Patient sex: M
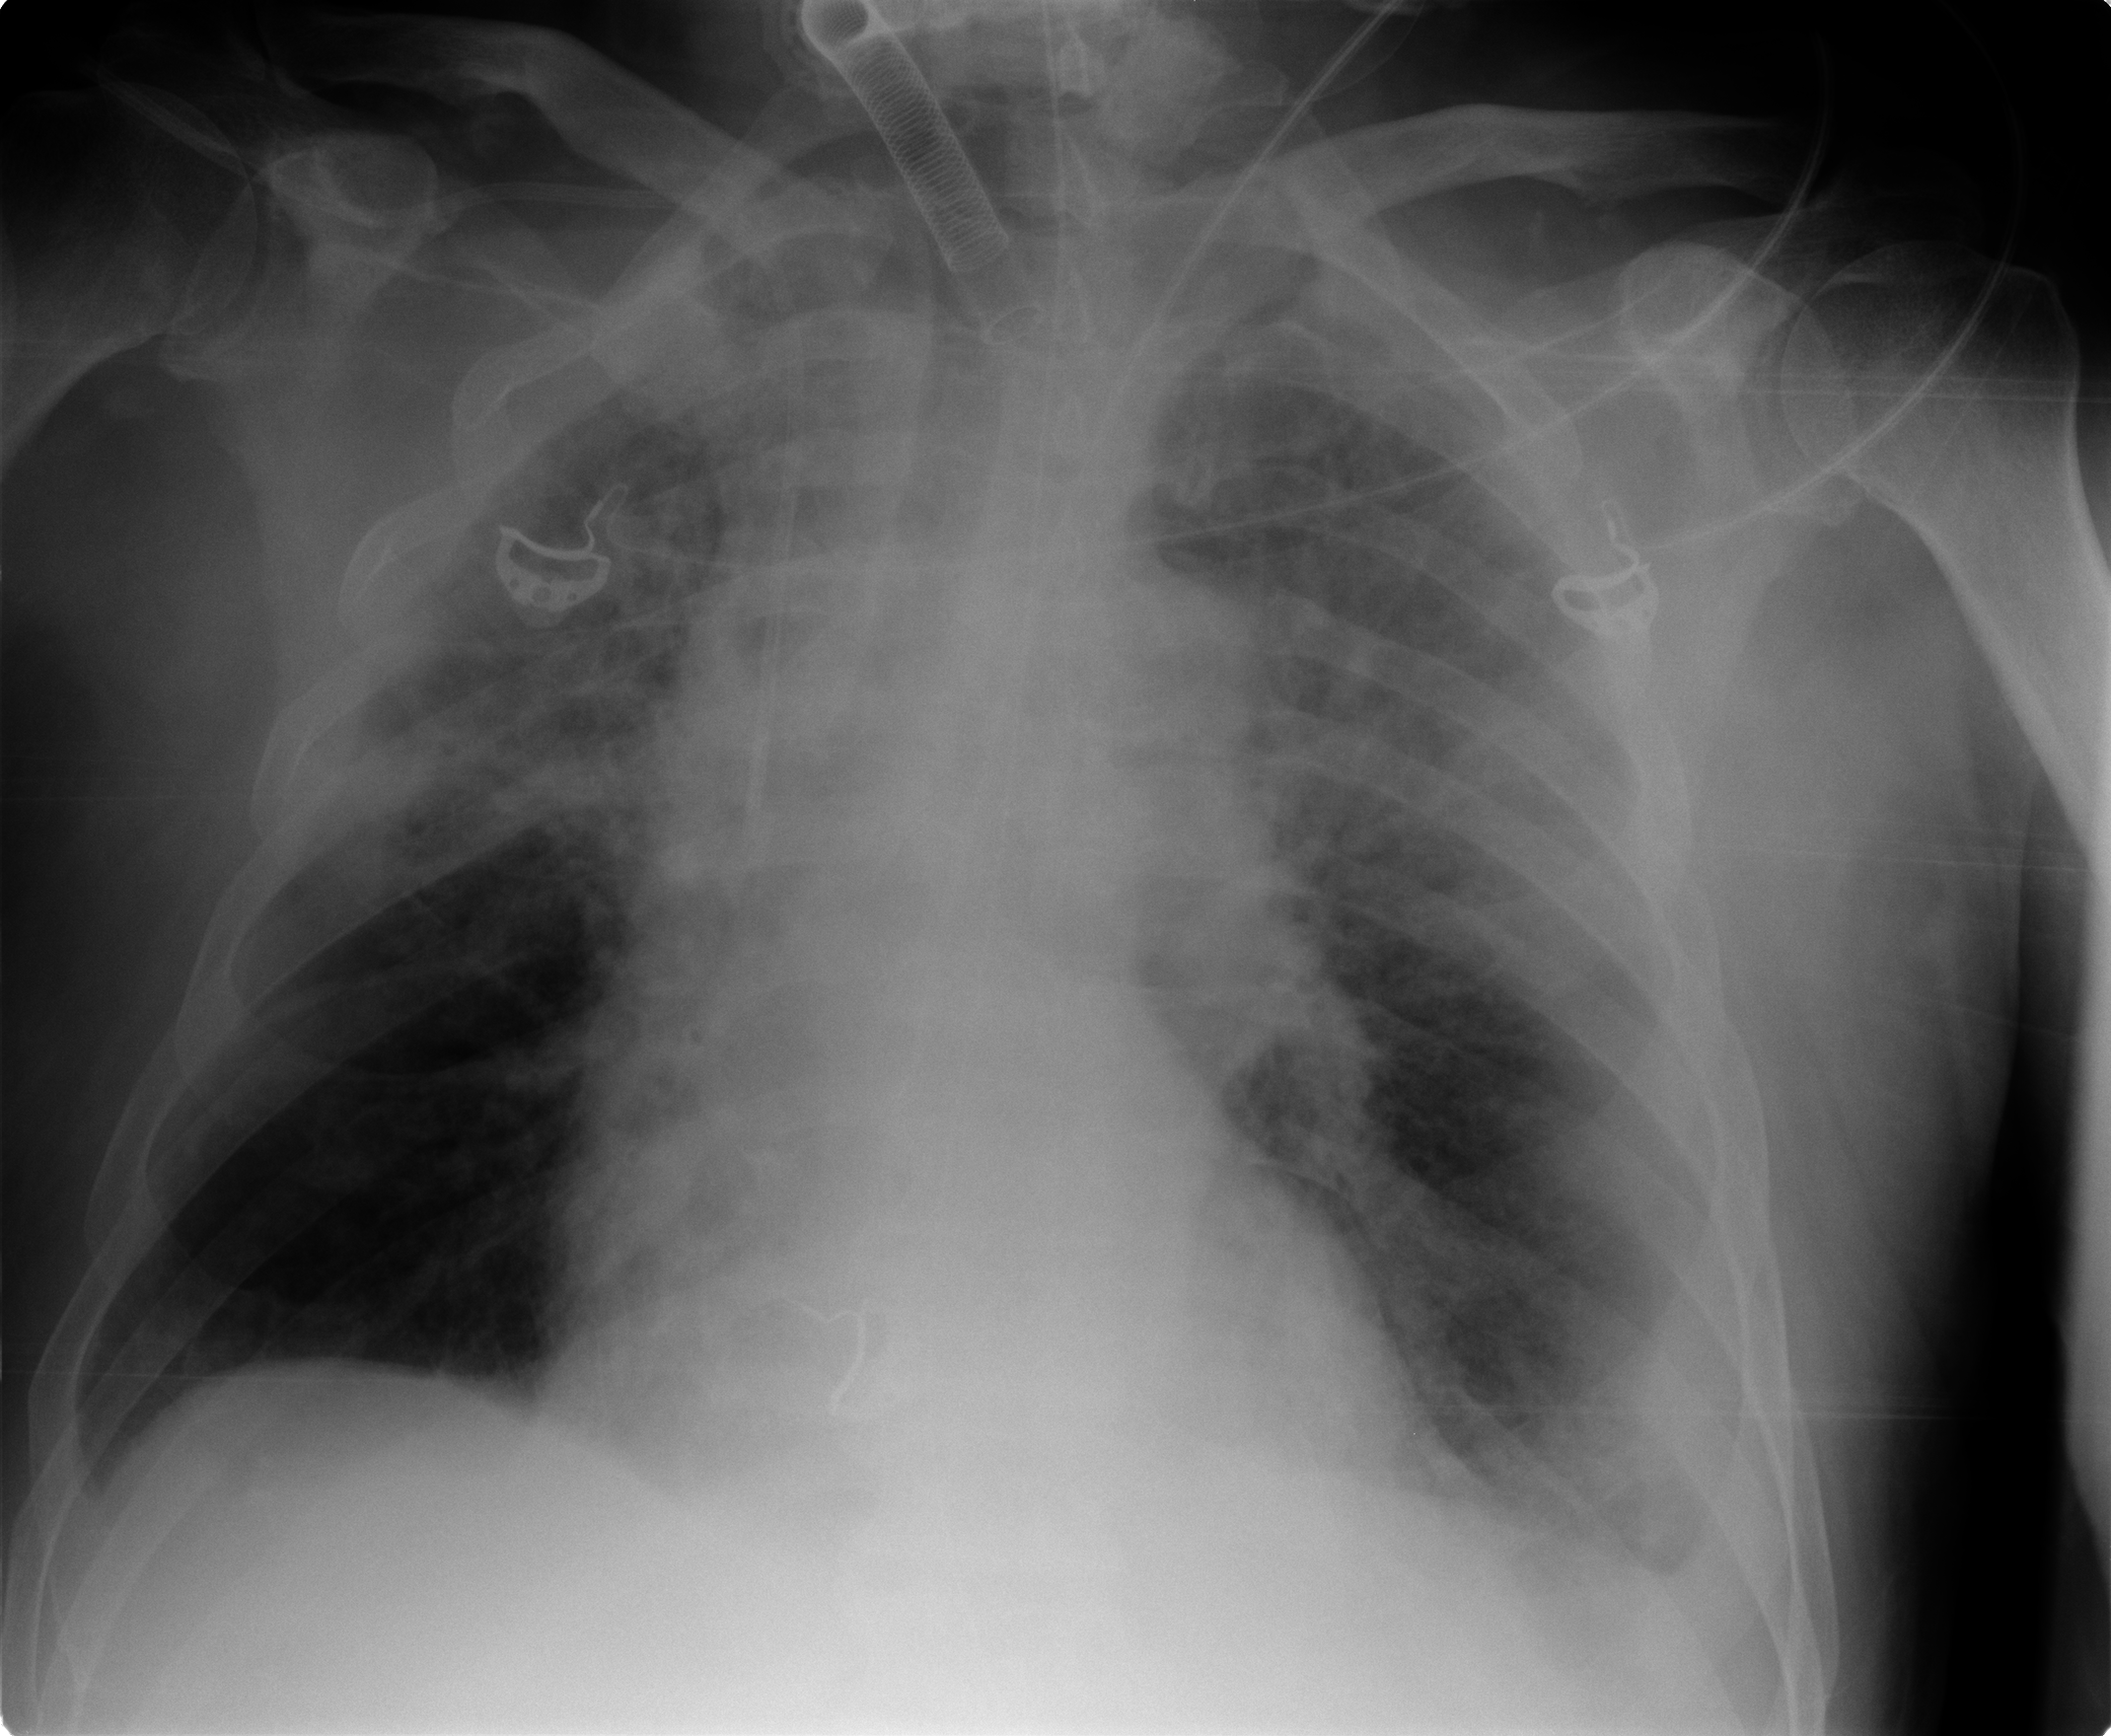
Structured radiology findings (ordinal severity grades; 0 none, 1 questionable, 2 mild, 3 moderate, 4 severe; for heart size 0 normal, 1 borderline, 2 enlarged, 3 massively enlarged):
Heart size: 2
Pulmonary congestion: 3
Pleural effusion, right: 2
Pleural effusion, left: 1
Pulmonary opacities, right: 2
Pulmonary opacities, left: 2
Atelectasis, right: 3
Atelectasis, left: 3